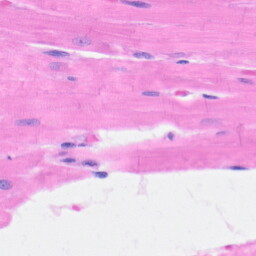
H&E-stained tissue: Heart